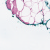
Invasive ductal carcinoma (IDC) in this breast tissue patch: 0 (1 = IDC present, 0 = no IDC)